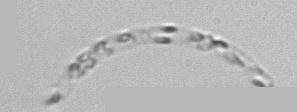
Label: Guinardia_striata